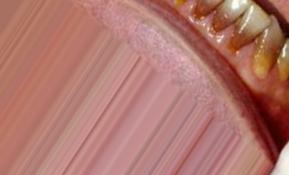
Condition: Tooth Discoloration